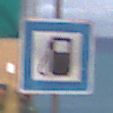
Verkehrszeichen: Tankstelle
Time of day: Midday
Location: Outdoor (Urban)
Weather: Overcast
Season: NotSpecified
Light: Natural